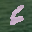
Label: 6